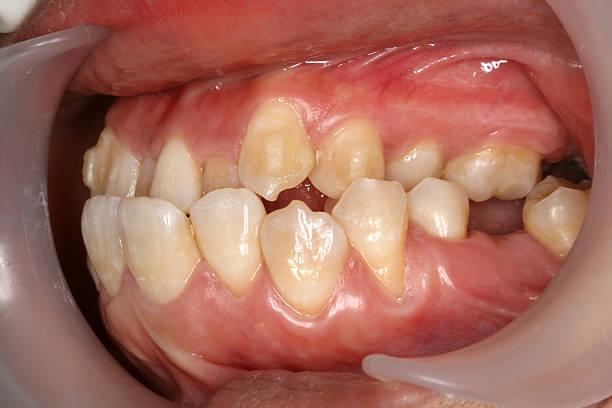
Condition: Gingivitis